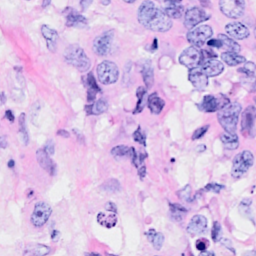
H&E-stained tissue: Breast